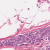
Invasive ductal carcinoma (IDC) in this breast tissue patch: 0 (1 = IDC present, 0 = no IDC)